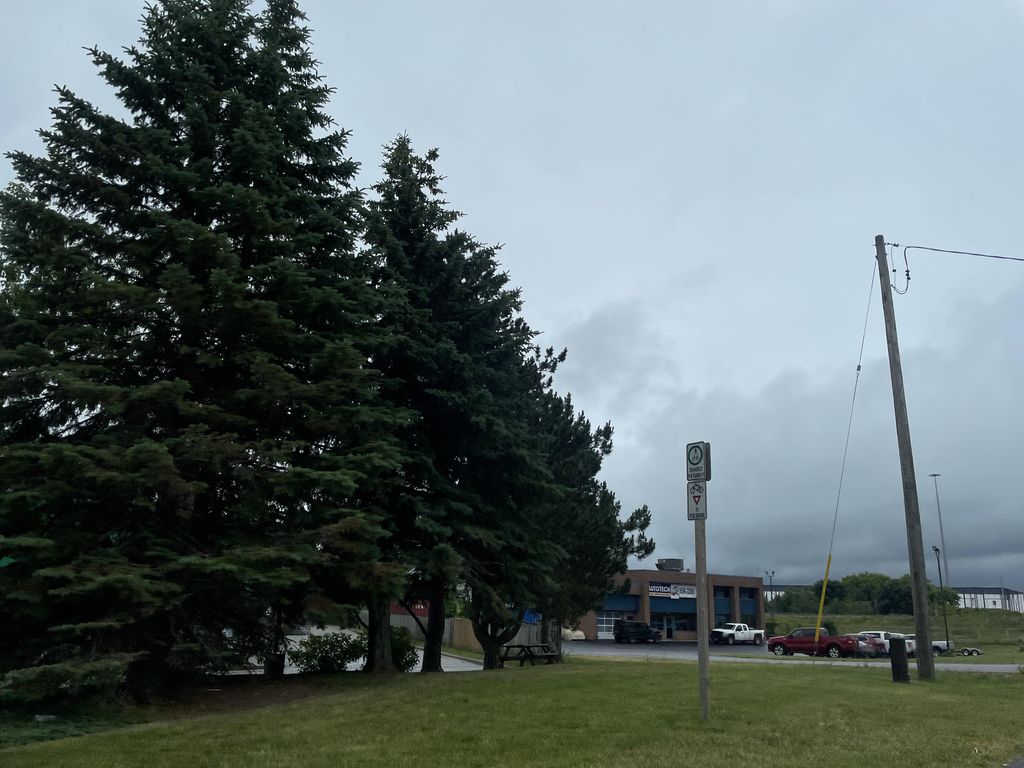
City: kitchener-waterloo